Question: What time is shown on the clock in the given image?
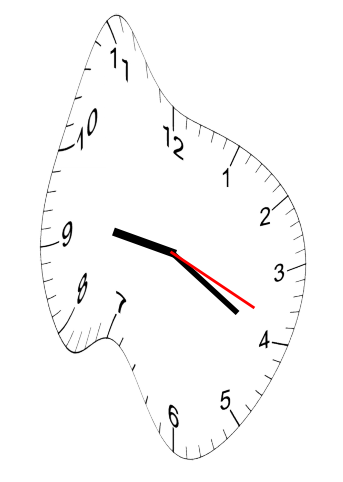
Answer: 09:20:19